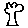
Label: tree